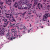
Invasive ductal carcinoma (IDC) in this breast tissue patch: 1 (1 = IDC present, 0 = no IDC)